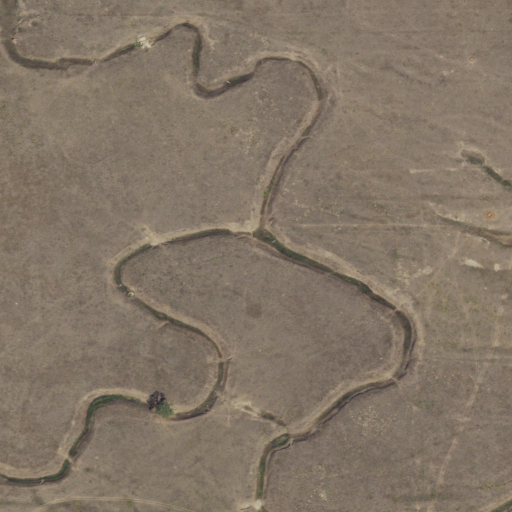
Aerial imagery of valley in Texas named North Tule Draw containing only grassland